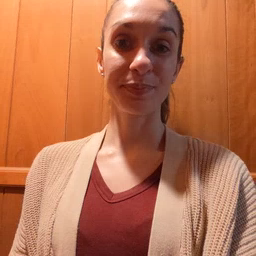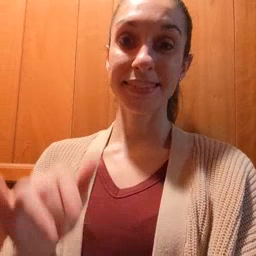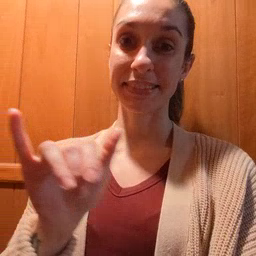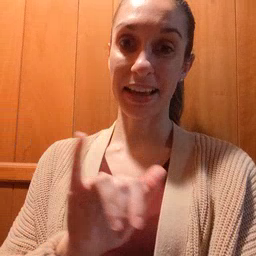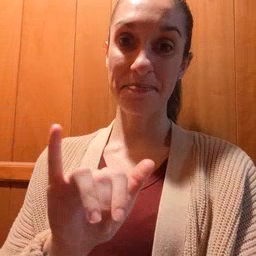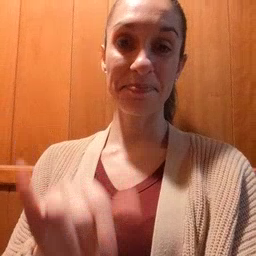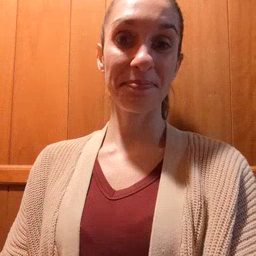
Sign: same